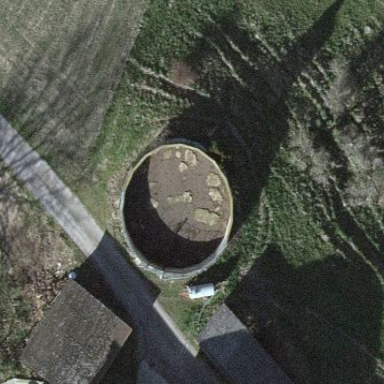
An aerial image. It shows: Storage tank that is man-made.